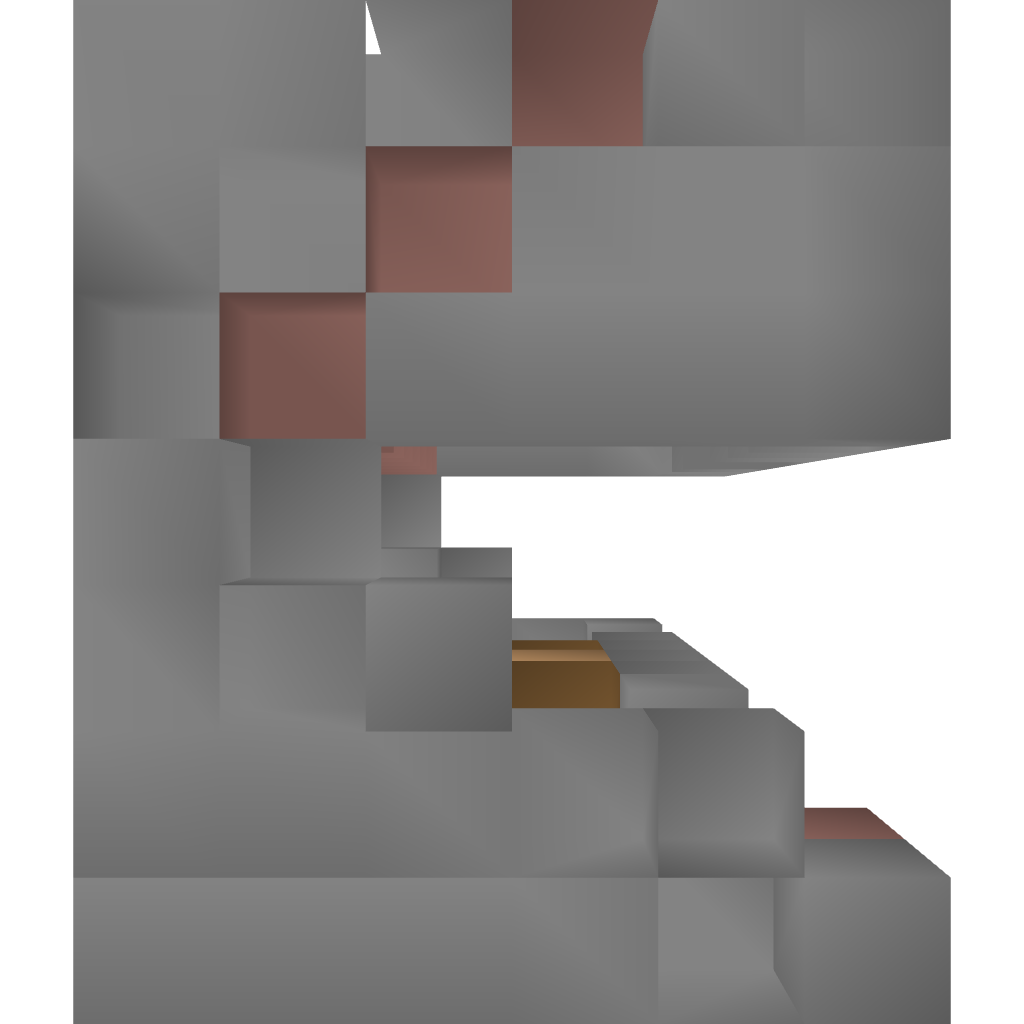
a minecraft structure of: DJ BlockBeat's Booth bad low quality